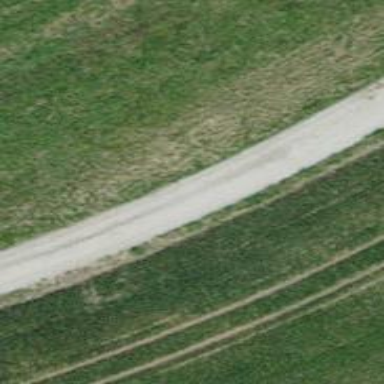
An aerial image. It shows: Agricultural track with fine gravel surface of grade1 quality that is only accessible for agricultural motorcars.